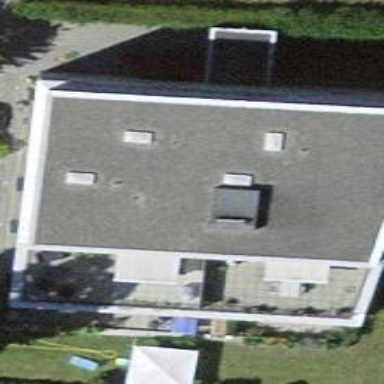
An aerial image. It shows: Building with flat roof.